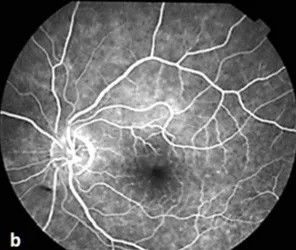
B) Fluorescein angiogram showing recovery of retinal blood flow.
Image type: ophthalmic_imaging (ophthalmic_angiography)